Question: I have found this very useful Chrome extension called Postman. This is a very useful extension especially when you are into programming RESTful applications.
One thing I am confused on is that how this plugin/extension able to send POST request successfully on different domains?
I tried voting in a poll using Postman like this.

After submitting that, the vote was actually counted in, but when I tried doing that using AJAX and JavaScript, it fails, because of different origin policy of browsers.
How is that even possible?
Here is my code using jQuery. I used that in my computer though, localhost.
'''
init: function() {
$.ajax({
url: 'http://example.com/vote.php',
type:'POST',
dataType: 'html',
data: {
id: '1'
},
success: function(data) {
if ( data == 'voted' ) {
$('.set-result').html( 'you already voted. try again after 24 hours' );
} else {
$('.set-result').html( 'successfully voted' );
}
}
});
},
'''
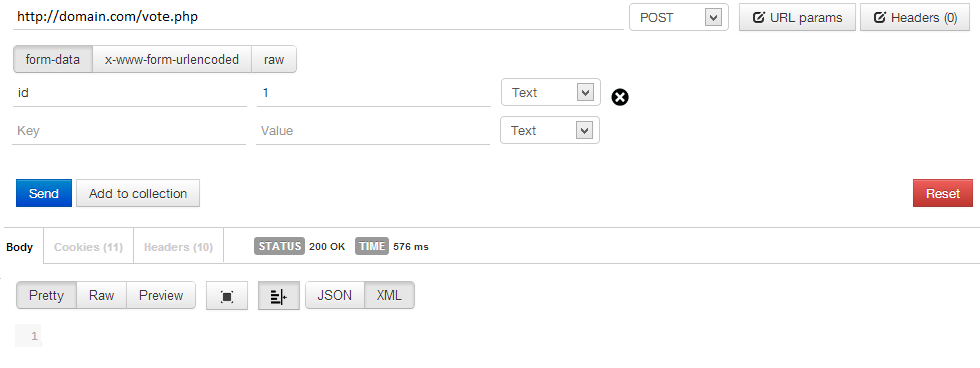
Answer: Chrome packaged apps can have cross domain permissions. When you install Postman it promts you that this app will access any domain.
By placing '*/*' in 'permissions' section of your manifest file, you can do this.
Read more here:
<URL>